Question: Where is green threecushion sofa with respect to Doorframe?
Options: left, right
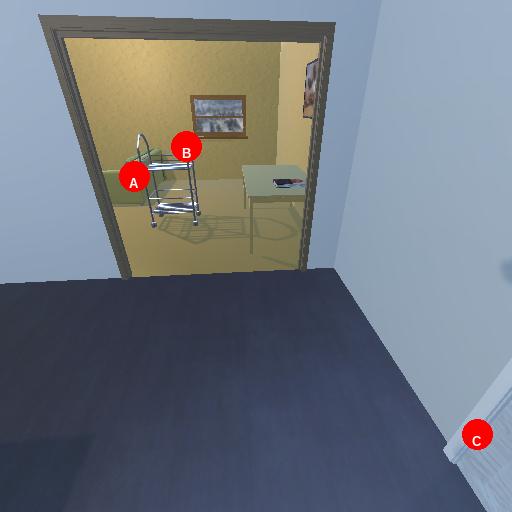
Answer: left